Aerial crown-view tile of a tropical tree (Barro Colorado Island, Panama), acquired 20250124:
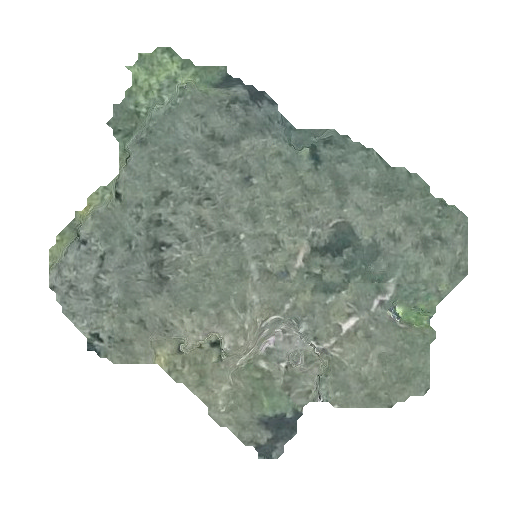
Species: Trattinnickia aspera
GBIF accepted scientific name: Trattinnickia aspera
Crown area: 155.618 m²